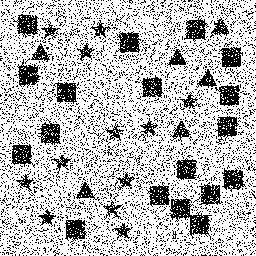
Squares: 18
Triangles: 6
Stars: 12
Total shapes: 36